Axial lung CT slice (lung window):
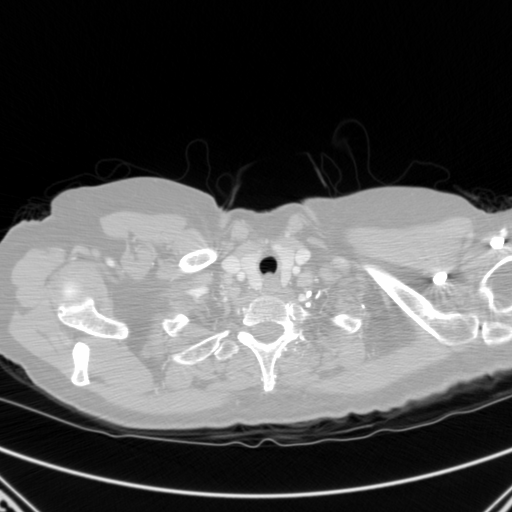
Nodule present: no